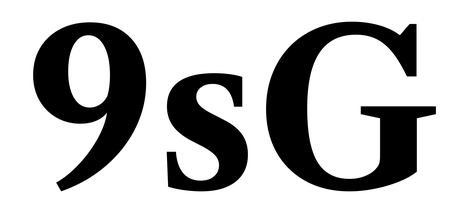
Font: LibreCaslonText_Bold